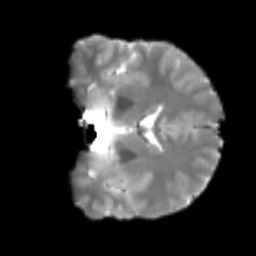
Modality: T2w
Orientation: coronal
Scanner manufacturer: siemens
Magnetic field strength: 3 T
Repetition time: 4 s
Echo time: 0.0594 s